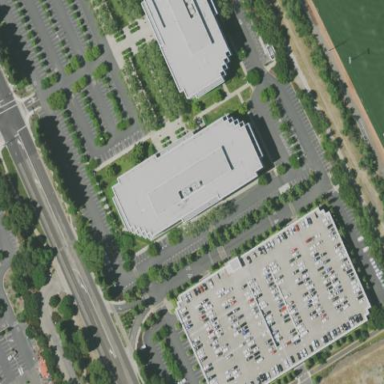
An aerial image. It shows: Office building.